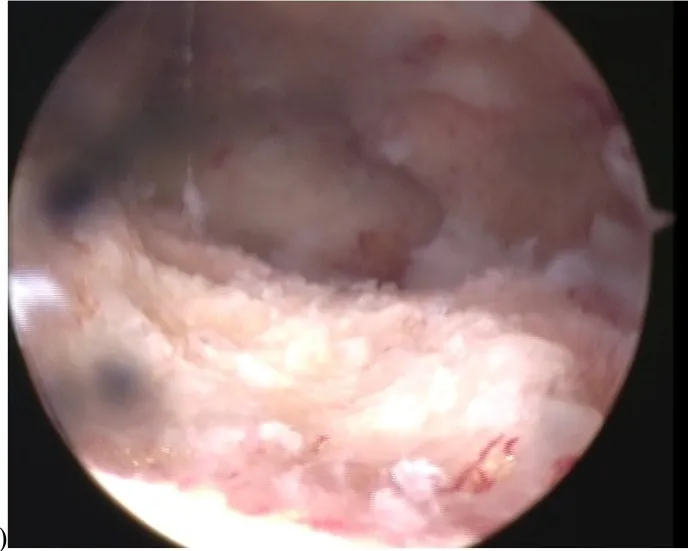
Operative arthroscopy findings. (c) Using a surgical abrader, all remaining articular cartilage is denuded and beds of bleeding cancellous bone are established.
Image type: endoscopy (arthroscopy)